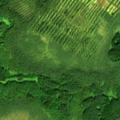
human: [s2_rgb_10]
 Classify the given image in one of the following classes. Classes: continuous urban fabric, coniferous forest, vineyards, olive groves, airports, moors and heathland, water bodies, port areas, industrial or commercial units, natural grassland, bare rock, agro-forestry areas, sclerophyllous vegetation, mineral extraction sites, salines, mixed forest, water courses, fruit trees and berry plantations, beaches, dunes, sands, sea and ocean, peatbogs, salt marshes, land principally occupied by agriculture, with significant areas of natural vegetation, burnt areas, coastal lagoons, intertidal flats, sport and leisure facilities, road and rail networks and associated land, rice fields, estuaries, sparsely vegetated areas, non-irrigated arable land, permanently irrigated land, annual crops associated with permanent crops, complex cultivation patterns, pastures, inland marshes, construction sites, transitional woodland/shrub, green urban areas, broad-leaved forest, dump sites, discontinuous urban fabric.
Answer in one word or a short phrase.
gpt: coniferous forest, mixed forest, peatbogs